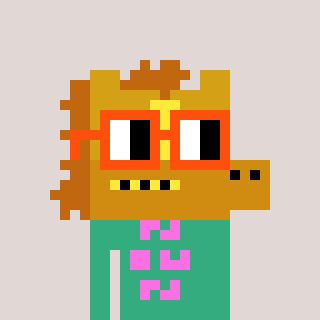
a pixel art character with square orange glasses, a yellow horse-shaped head and a teal-colored body on a warm background